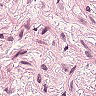
Metastatic tissue present: no